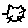
Label: cat